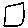
Label: square